Question: When my website is displayed on screens with a smaller width like phones, one div floats below the navigation bar so I want to hide it. How can I do that using pure CSS?

I already tried some things like using "text-overflow: hidden;" and "overflow: hidden;" but those don't seem to work, or I'm using them in a wrong way.
Here's my HTML:
'''
<div class="credits">
<span class="nav">
<a class="credits" href="http://github.com/jvnknvlgl/website">Made by jvnknvlgl</a>
</span>
</div>
'''
And the corresponding CSS:
'''
div.credits {
float: right;
}
span.nav {
line-height: 56px;
display: inline-block;
vertical-align: middle;
}
a.credits {
font-family: 'Roboto', sans-serif;
font-size: large;
color: grey;
text-decoration: none;
}
'''
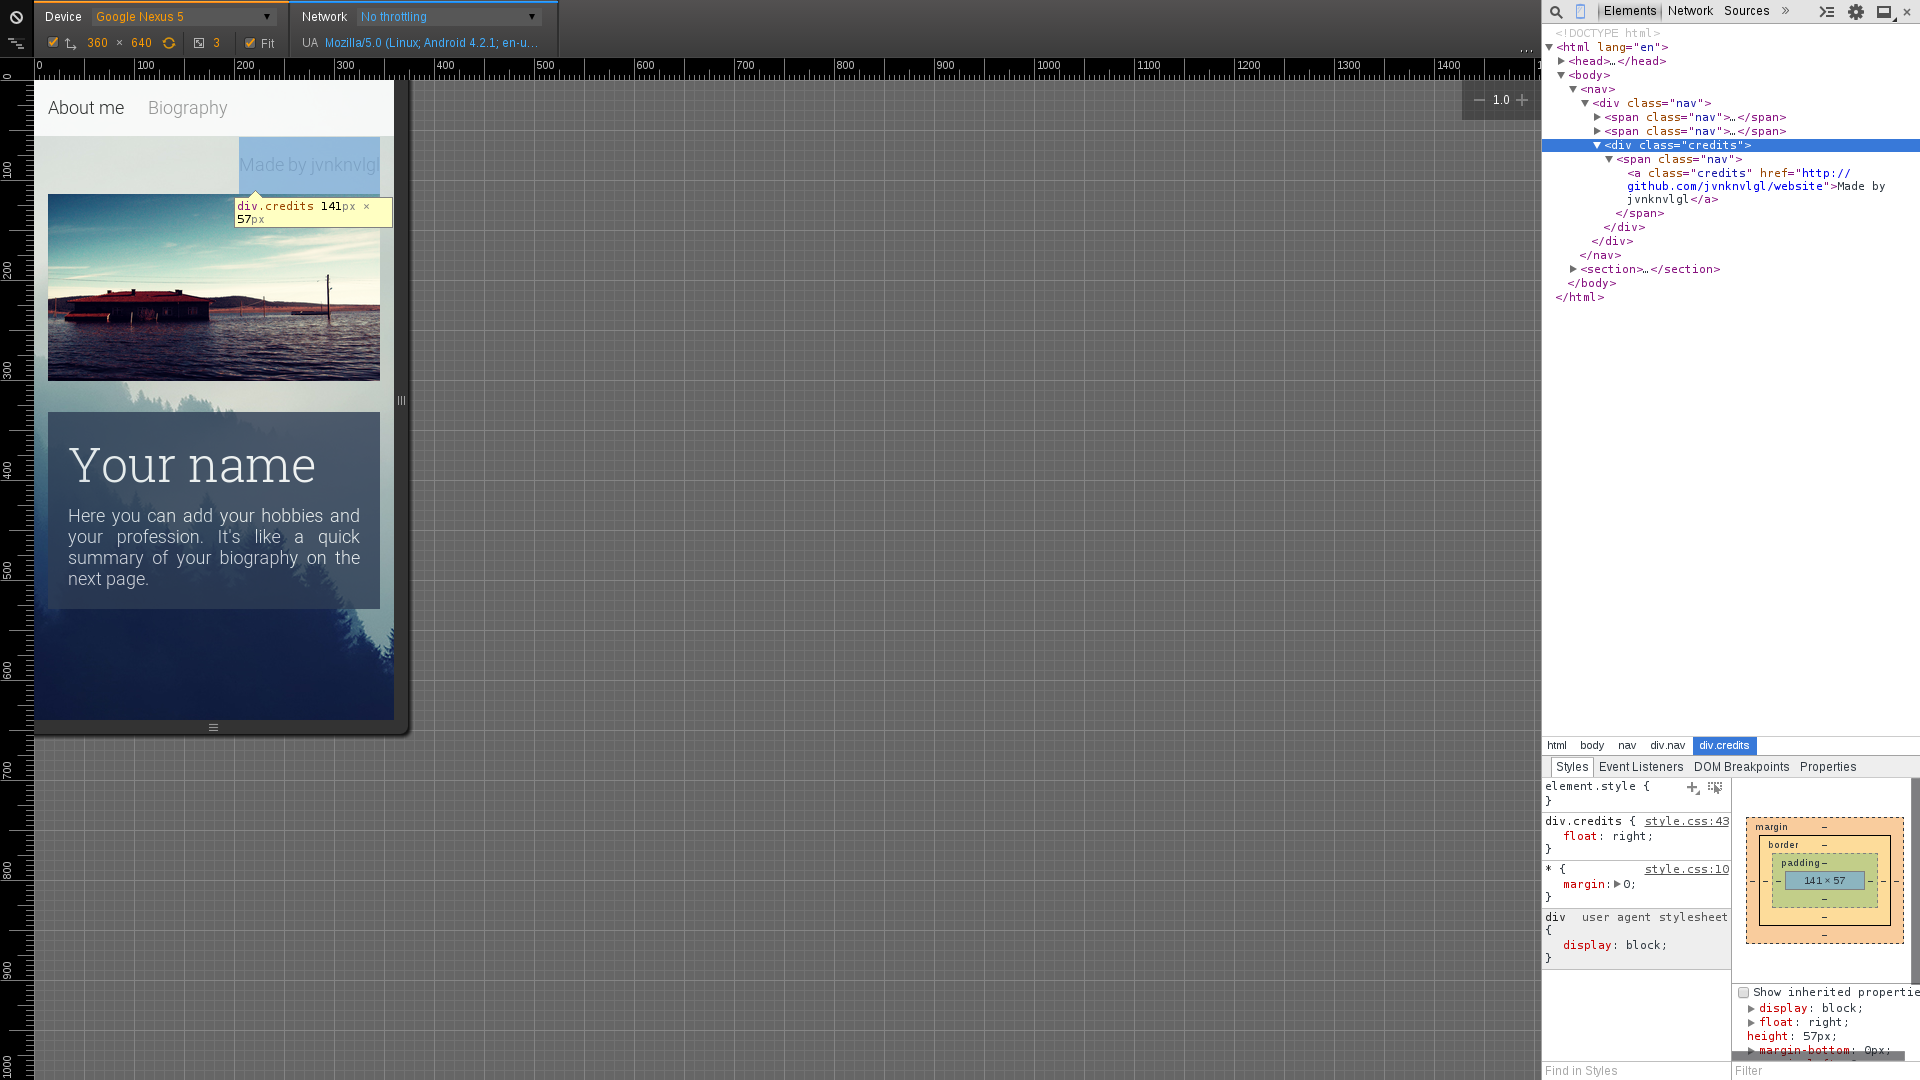
Answer: A quick media query should be enough. Add this after your CSS :
'''
@media screen and (max-width: 420px) { // adjust the width for your needs
div.credits {
display: none;
}
}
'''